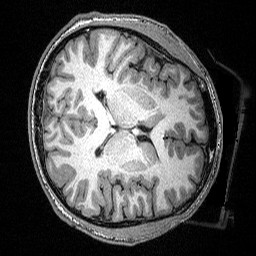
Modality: T1w
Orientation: axial
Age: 26
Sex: male
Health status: ill
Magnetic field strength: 3 T
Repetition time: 2.53 s
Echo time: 0.00331 s